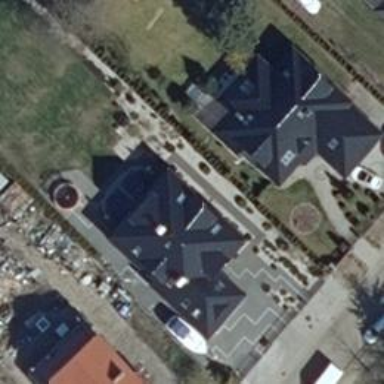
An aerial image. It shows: Residential building.